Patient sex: M
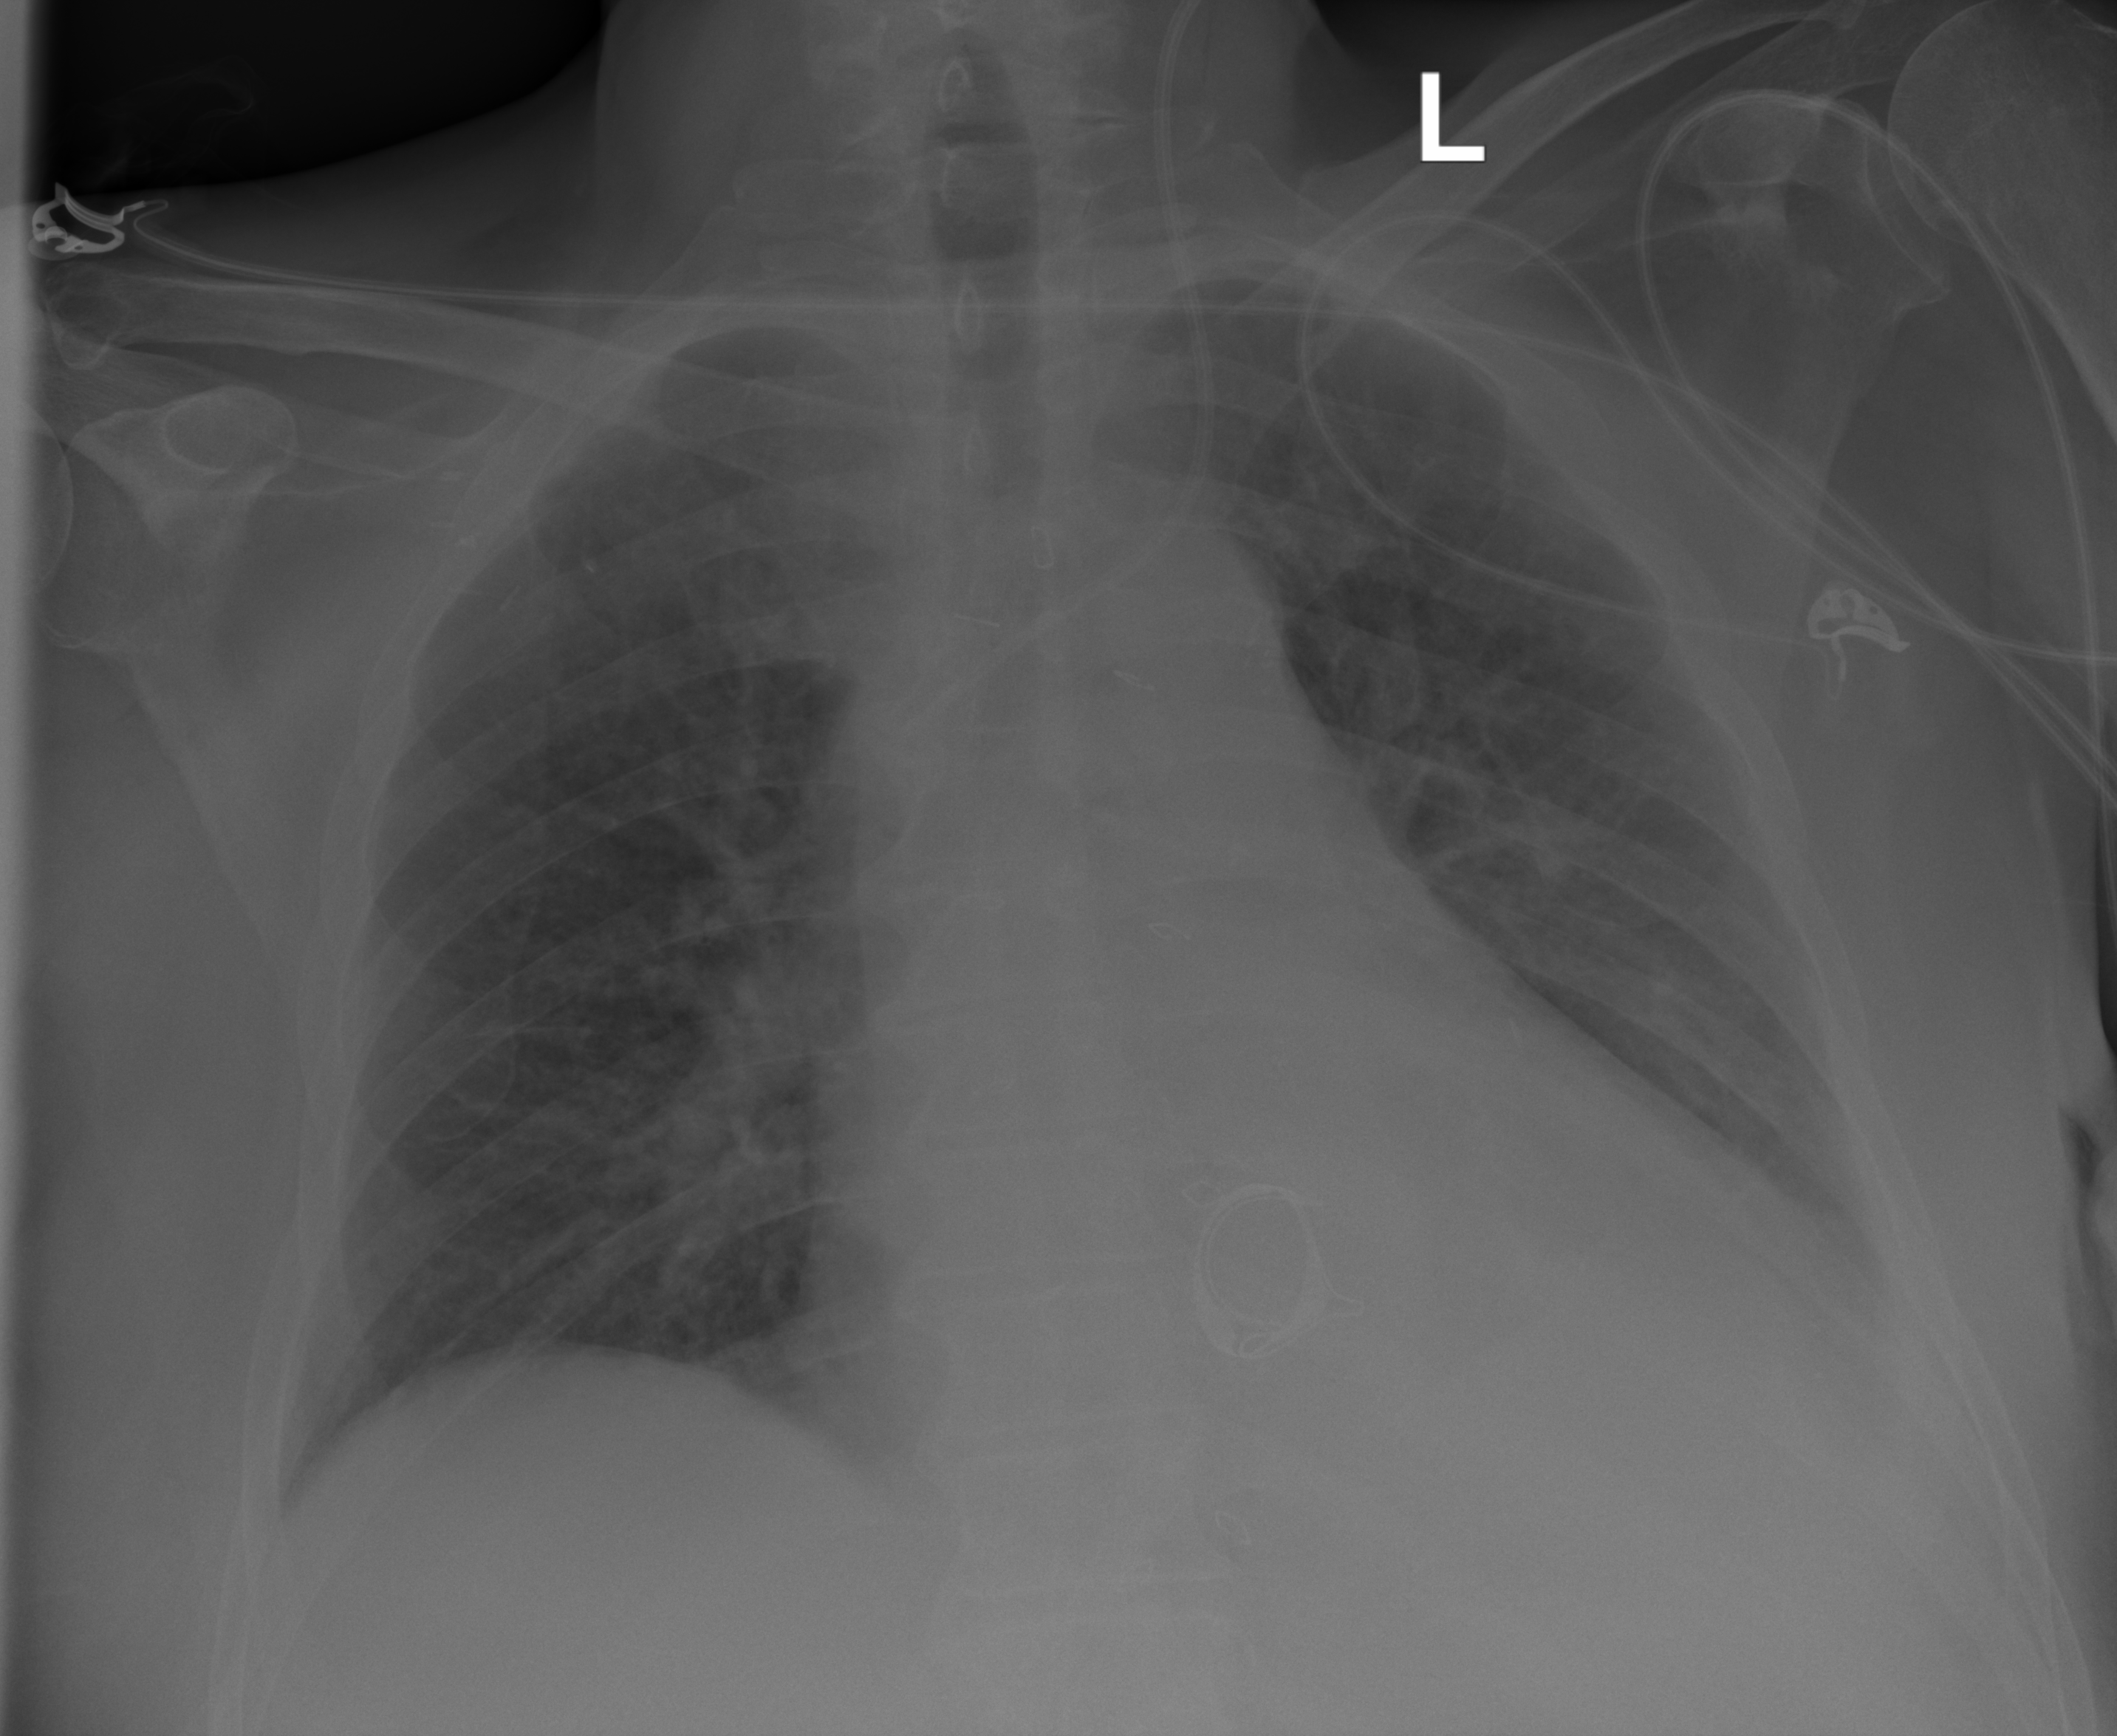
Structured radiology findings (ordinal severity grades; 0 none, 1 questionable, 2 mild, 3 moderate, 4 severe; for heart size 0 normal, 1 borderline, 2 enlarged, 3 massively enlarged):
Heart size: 2
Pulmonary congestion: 3
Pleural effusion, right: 0
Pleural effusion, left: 2
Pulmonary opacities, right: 2
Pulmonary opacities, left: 2
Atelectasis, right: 0
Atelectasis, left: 2